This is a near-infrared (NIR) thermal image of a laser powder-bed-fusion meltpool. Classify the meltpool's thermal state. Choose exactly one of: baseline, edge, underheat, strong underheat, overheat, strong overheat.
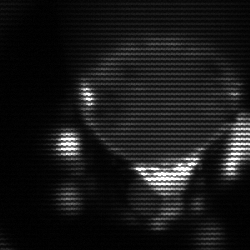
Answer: edge